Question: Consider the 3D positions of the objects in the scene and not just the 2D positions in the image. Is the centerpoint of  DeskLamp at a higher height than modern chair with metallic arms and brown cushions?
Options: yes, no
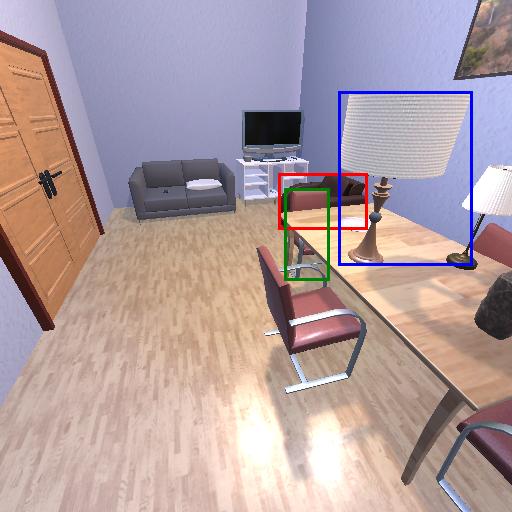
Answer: yes